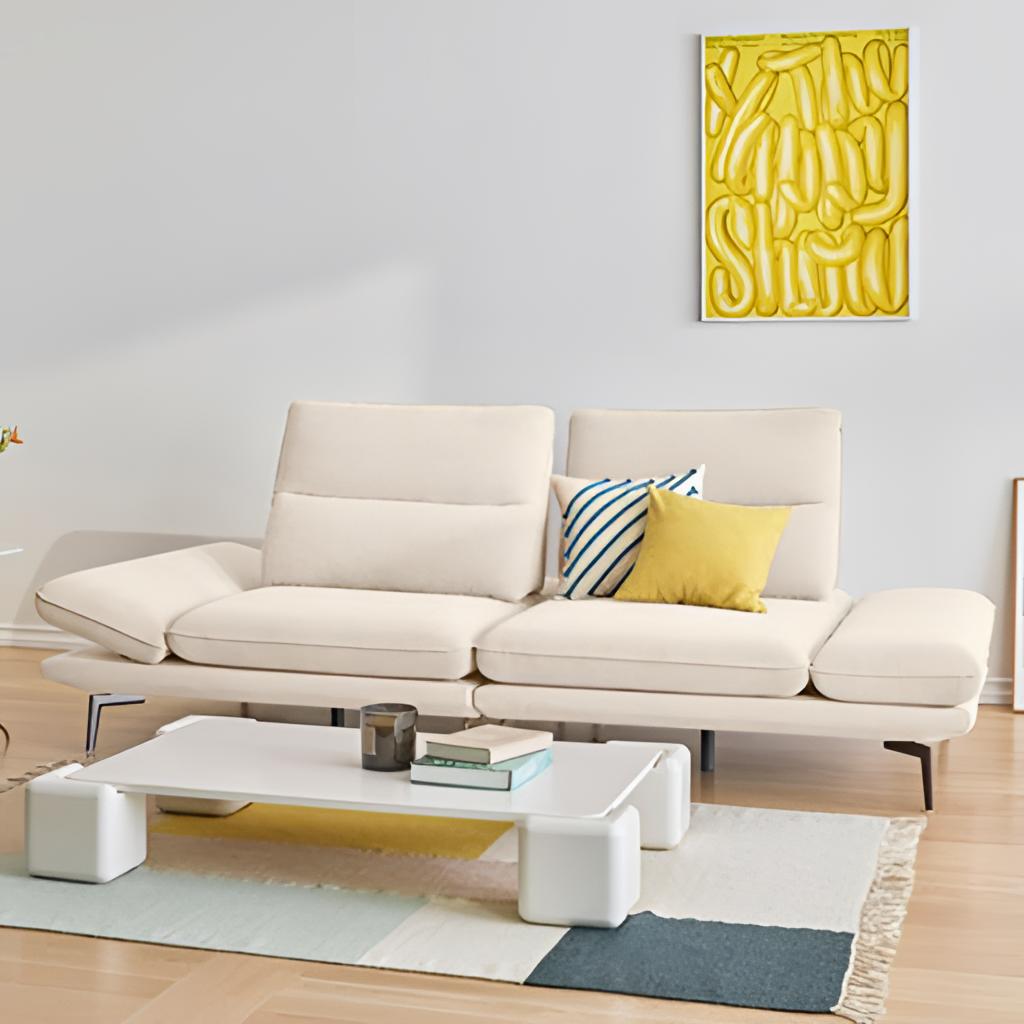
living room, cream fabric sectional sofa, wood flooring, with chevron pattern, modern, paint wallpaper, with solid pattern